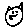
Label: cat